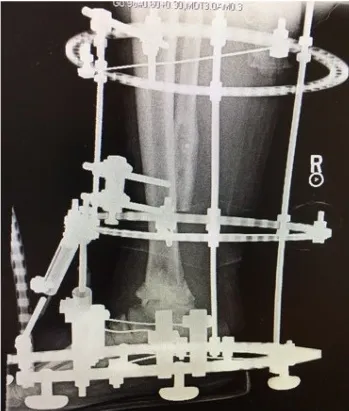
Lateral. Radiographs following removal of hardware, placement of tibiotalar antibiotic spacer and ringed external fixator.
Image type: radiology (x_ray)